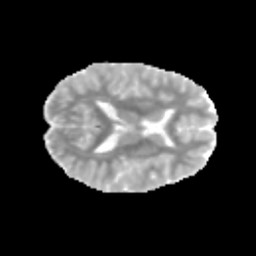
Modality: MD
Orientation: axial
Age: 11
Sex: male
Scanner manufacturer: siemens
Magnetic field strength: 3 T
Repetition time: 3.8 s
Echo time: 0.07 s